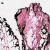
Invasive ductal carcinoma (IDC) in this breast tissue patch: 0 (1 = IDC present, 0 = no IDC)